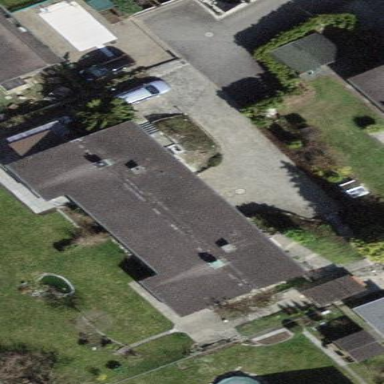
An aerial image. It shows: Terrace building.